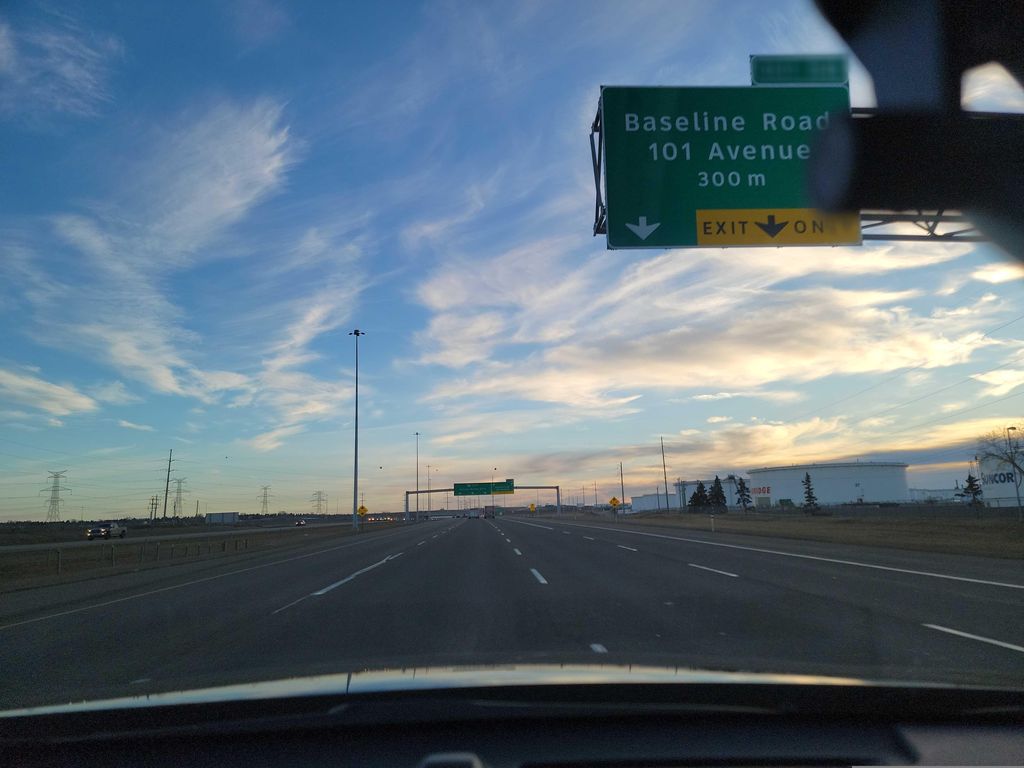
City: edmonton